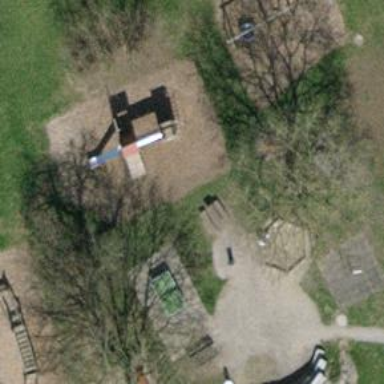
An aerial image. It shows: Playground area for leisure activities on the land.